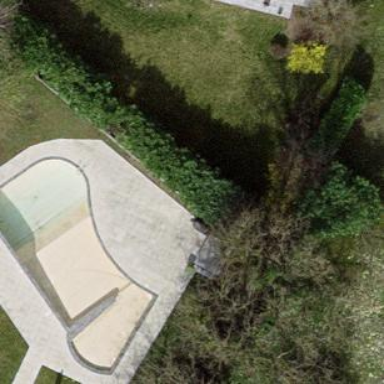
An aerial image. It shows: Swimming pool located in leisure land.